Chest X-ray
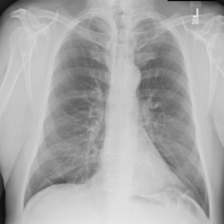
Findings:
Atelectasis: negative
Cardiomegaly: negative
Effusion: negative
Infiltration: negative
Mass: negative
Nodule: negative
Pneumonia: negative
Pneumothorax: negative
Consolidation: negative
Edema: negative
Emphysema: negative
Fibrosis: negative
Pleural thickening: negative
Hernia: negative